Chest X-ray:
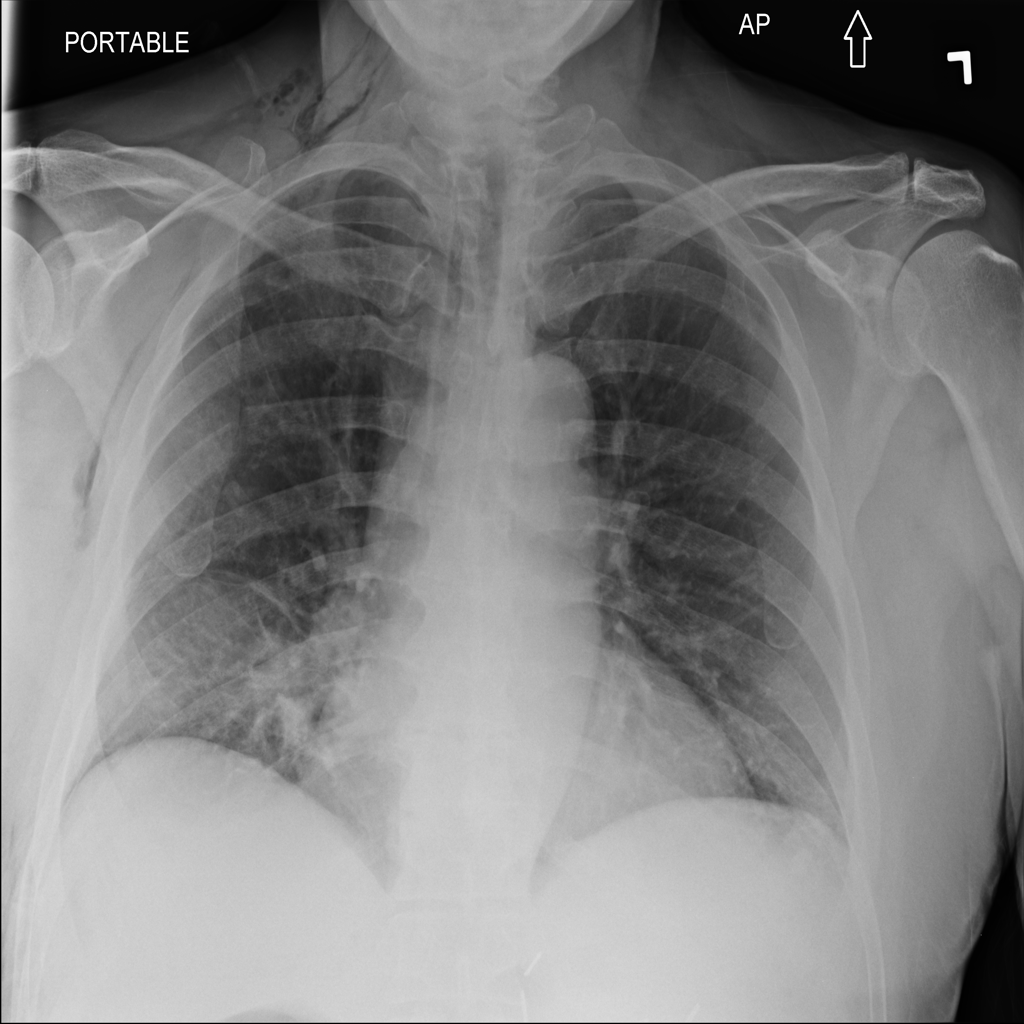
Findings: Consolidation, Fracture
No abnormal finding: no